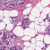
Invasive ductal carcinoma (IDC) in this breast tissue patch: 0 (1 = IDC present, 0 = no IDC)